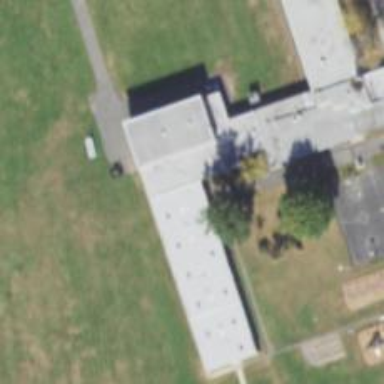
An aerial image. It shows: School building.